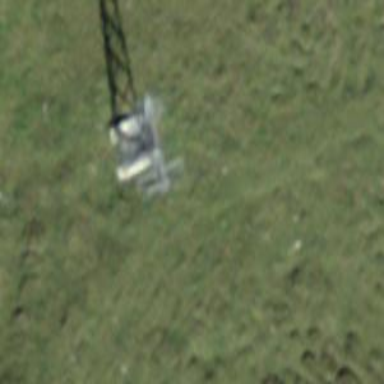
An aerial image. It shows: Pylon for aerialway.